Question: I'm trying to search a range for a specific value as shown in the sheet.
I'm using VLOOKUP but for some reason, it returns an incorrect value.
this is the formula:
'=VLOOKUP(A50,A54:C56, 3)'

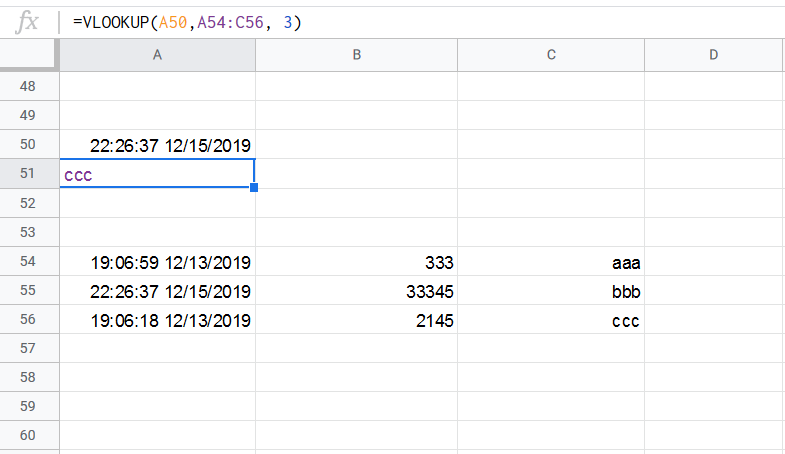
Answer: 4th parameter is missing. use this instead:
'''
=VLOOKUP(A50, A54:C56, 3, 0)
'''